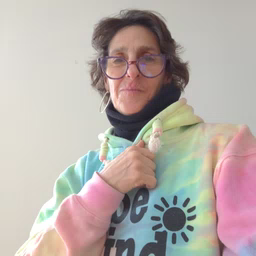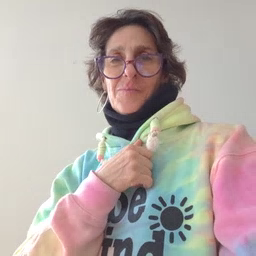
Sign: drink